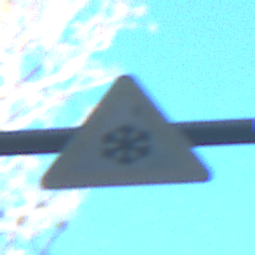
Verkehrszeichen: SchneeOderEisglaette
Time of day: MorningAfternoon
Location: Outdoor (Nature)
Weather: Clear
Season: NotSpecified
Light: Natural